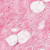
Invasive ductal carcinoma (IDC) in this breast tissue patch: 0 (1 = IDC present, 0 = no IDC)